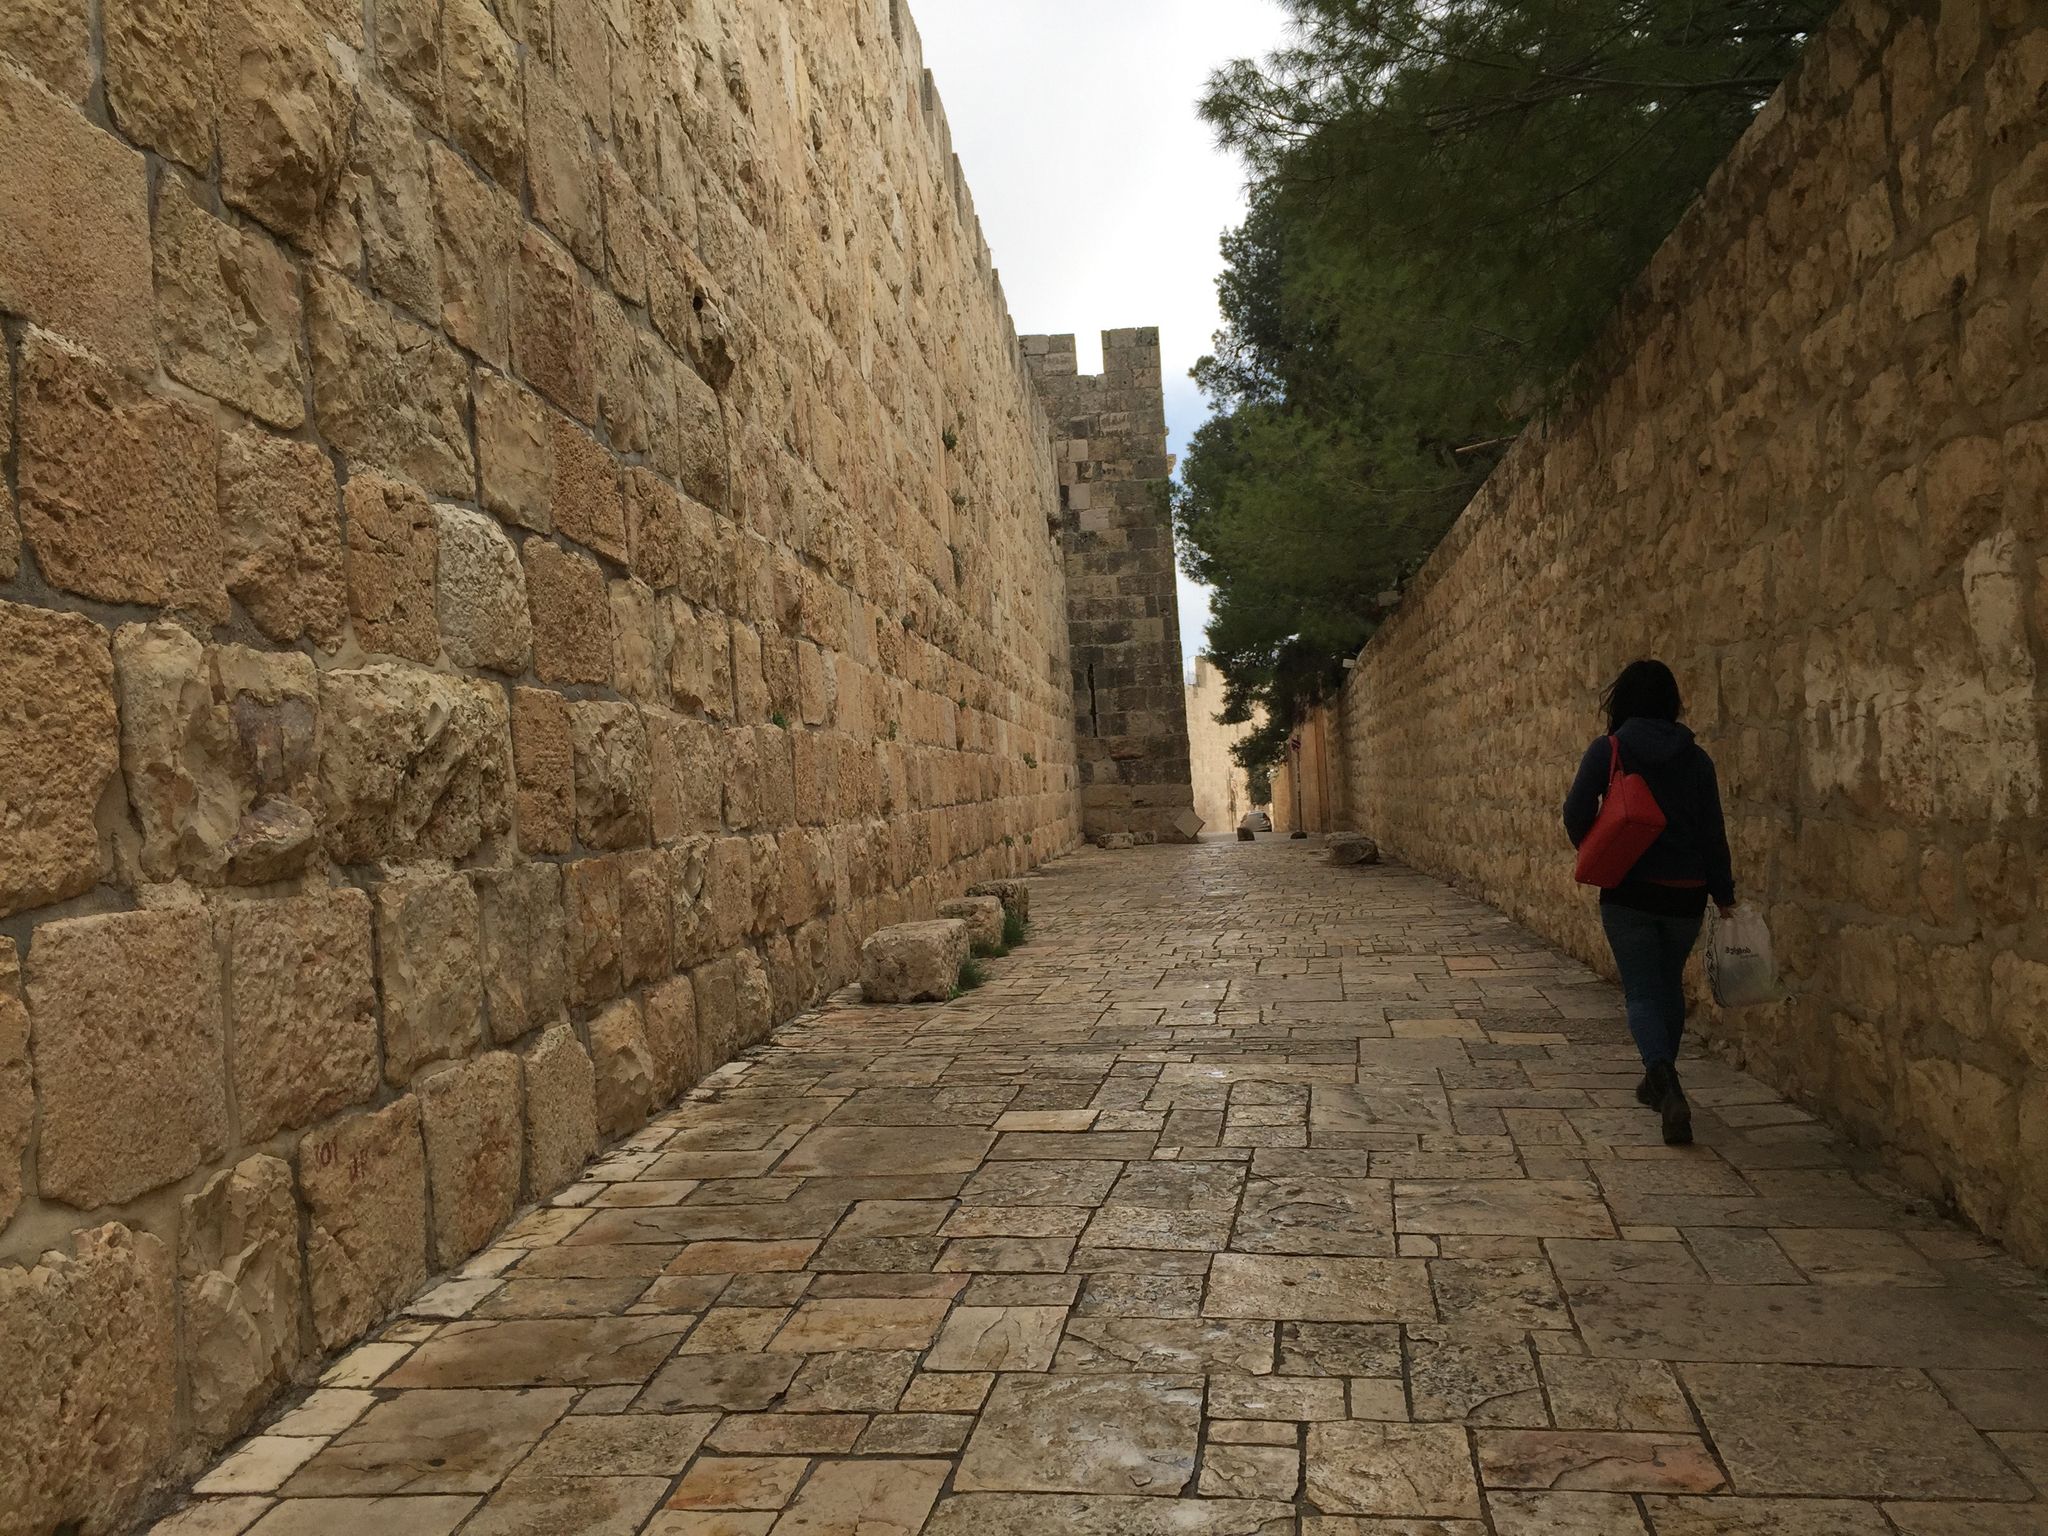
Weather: clear
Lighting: day
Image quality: good
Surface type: walking surface
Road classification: footway, service, steps
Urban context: urban centre
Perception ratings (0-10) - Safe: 9.14, Lively: 3.49, Beautiful: 7.8, Boring: 6.5, Depressing: 5.84, Wealthy: 8.47